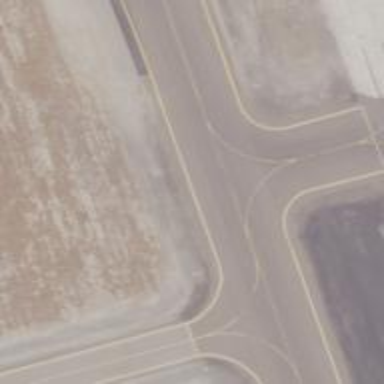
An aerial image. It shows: View of taxiway at the airport.